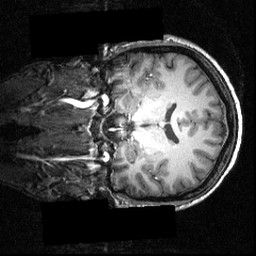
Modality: T1w
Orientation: coronal
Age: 21
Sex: male
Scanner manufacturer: siemens
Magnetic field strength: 3.951 T
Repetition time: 1.5 s
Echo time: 0.00335 s